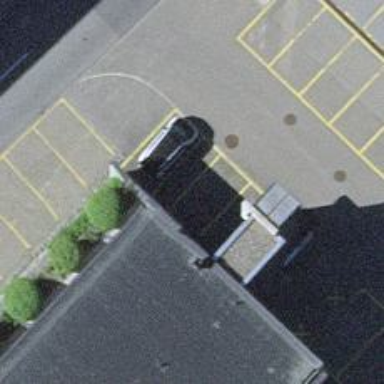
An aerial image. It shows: Charging station.